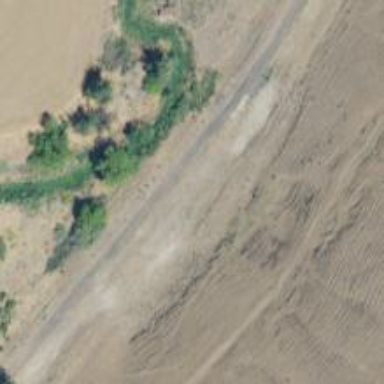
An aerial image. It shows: Abandoned railway.